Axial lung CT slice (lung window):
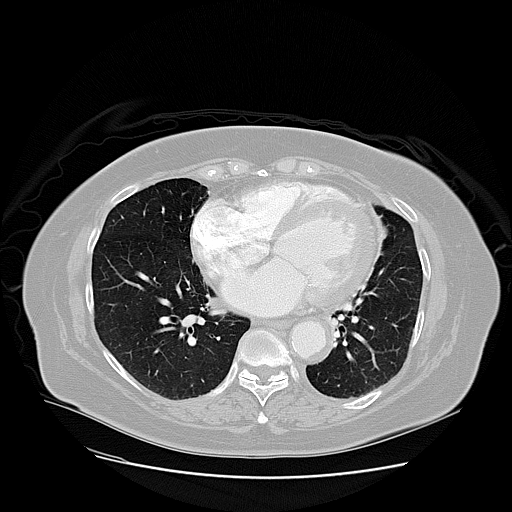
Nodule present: no